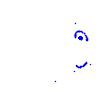
Particle: electron